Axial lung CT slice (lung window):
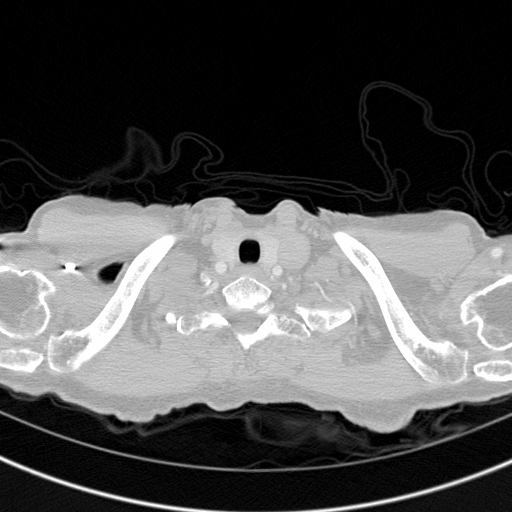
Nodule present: no